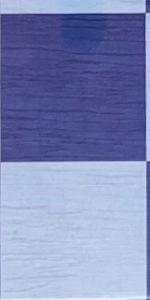
Label: Empty